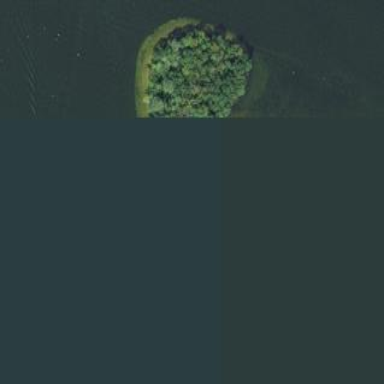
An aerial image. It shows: Islet.